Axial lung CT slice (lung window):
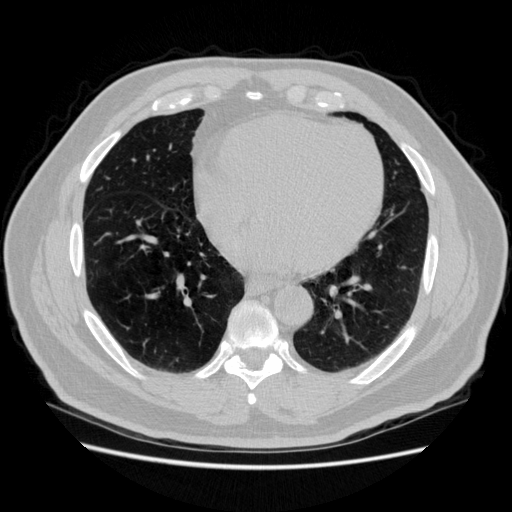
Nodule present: no